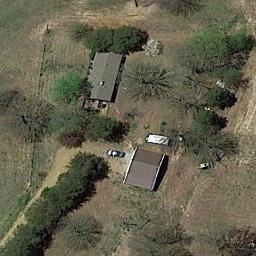
Label: residential